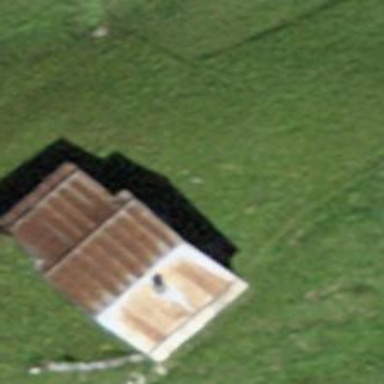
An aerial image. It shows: Bungalow.